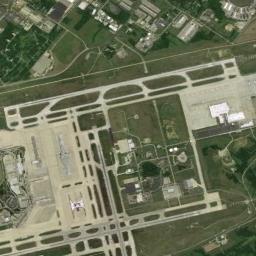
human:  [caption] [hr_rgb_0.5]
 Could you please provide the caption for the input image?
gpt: An airport is surrounded by many buildings and grass .

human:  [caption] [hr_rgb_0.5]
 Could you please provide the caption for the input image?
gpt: This airport has two parallel runways .

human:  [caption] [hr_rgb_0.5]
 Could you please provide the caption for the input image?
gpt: An airport with some staggered runways, Buildings and open areas on the lawn and some buildings beside .

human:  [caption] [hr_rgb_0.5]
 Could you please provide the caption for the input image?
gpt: A complex airport with many runways and buildings built on a huge lawn .

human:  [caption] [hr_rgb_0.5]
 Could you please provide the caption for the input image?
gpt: The grass of the airfield is divided into different sizes by the road .